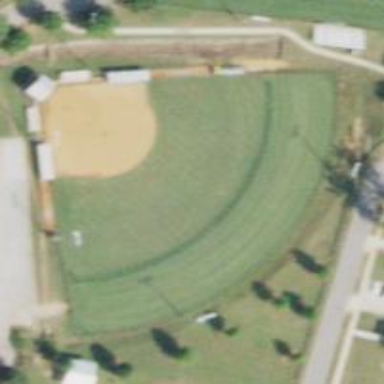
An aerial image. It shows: Baseball pitch for leisure and sports activities.